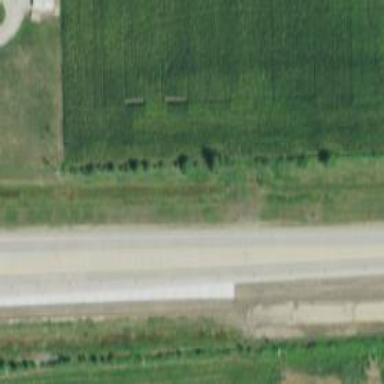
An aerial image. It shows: Trunk highway.